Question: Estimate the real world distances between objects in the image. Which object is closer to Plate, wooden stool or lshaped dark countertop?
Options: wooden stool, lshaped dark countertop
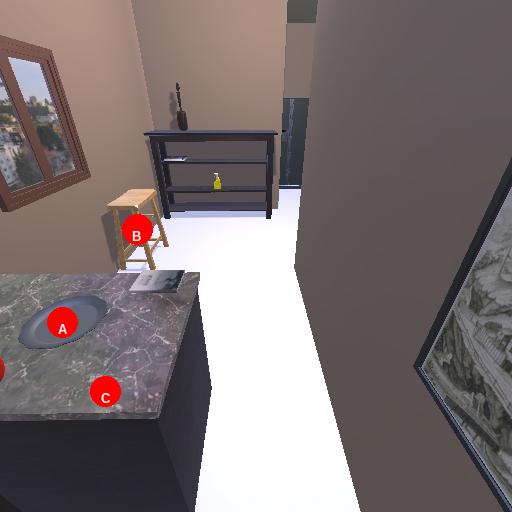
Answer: wooden stool